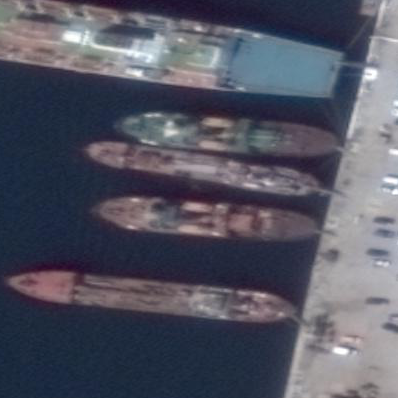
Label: civil